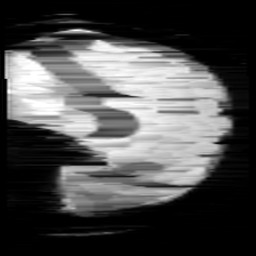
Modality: minIP
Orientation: sagittal
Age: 11
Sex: male
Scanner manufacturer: siemens
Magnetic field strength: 3 T
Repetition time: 0.027 s
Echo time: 0.02 s